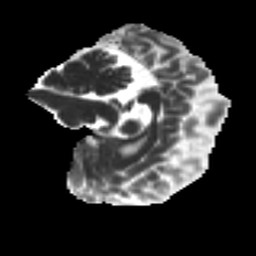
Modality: MD
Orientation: sagittal
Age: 40
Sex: female
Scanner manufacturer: ge
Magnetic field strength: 3 T
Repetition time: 7.8 s
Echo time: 0.0606 s